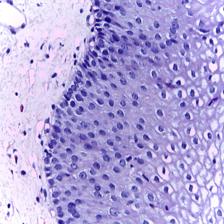
Diagnosis: Normal